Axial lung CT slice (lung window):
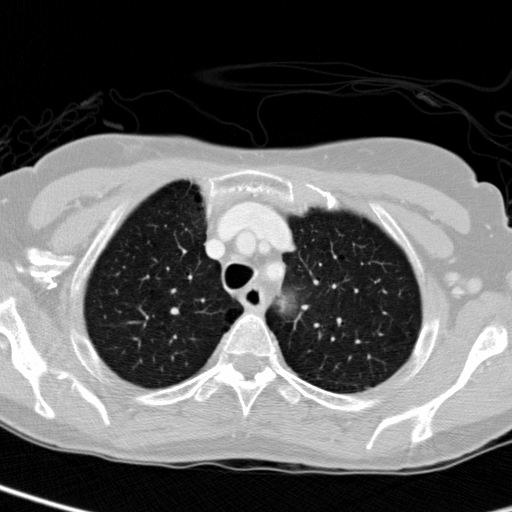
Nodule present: no